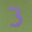
Label: 3